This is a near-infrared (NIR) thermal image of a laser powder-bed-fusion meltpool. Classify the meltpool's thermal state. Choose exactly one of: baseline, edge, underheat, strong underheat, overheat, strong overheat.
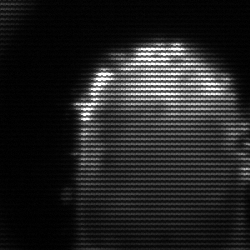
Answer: baseline